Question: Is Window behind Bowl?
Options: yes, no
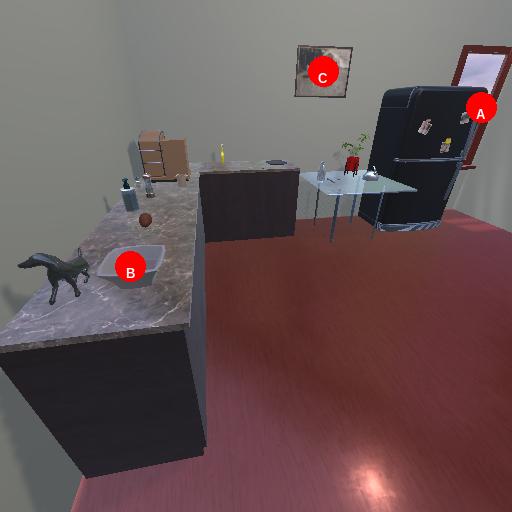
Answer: yes